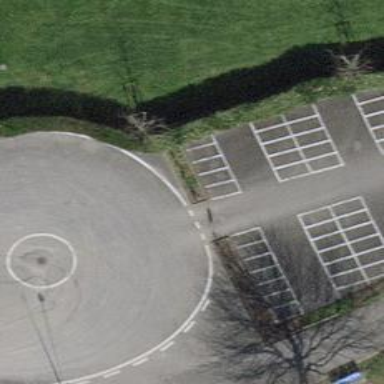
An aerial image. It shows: Asphalt parking aisle along service road.